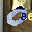
Label: 0